Question: I am trying to create Navigation drawer indicator pure white. But it has little blue shade.

How can I do it? I used Android asset studio to create indicator (<URL>.
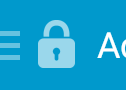
Answer: Your current icon is little transparent
select custom and custom color white